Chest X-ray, AP view. Patient: 70 years old, sex M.
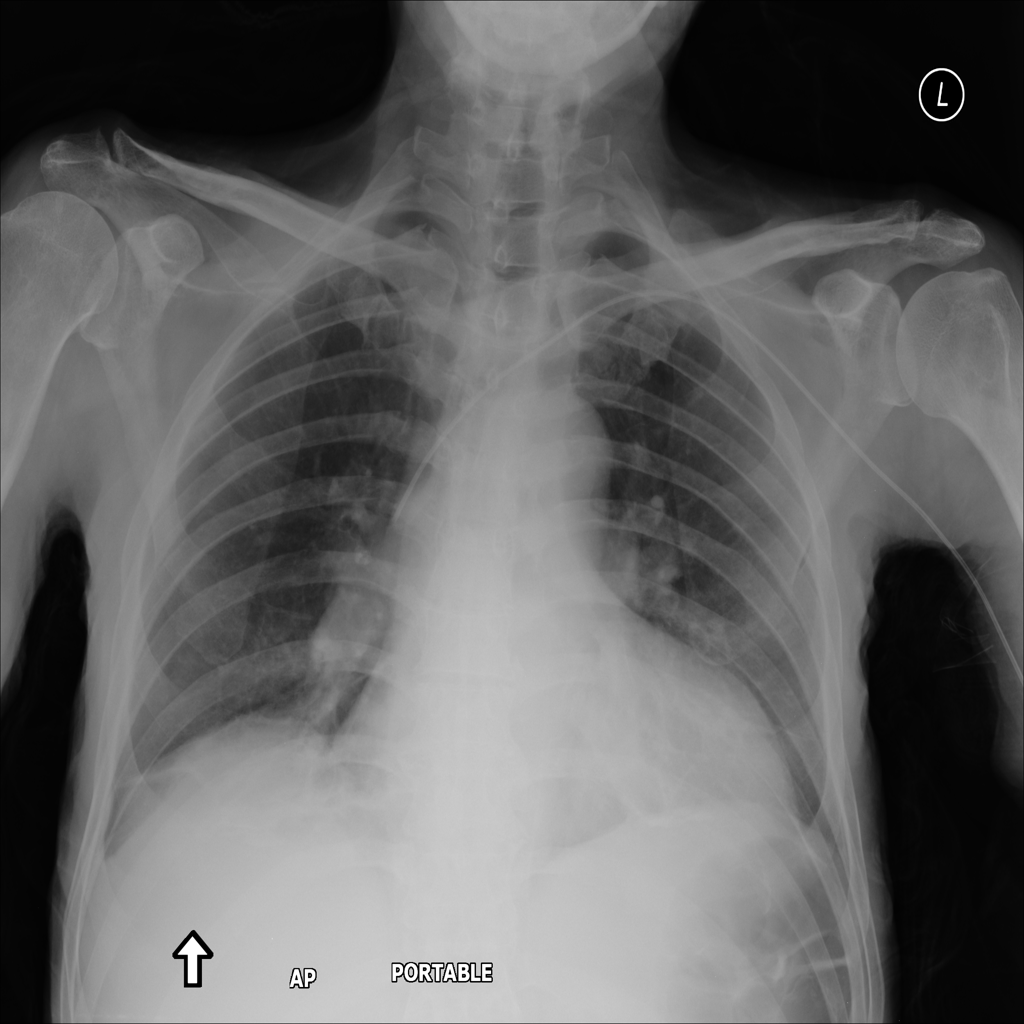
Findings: Atelectasis, Effusion